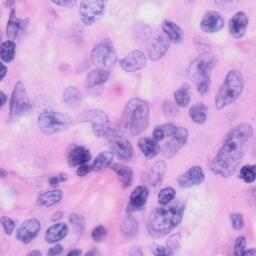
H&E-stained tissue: Skin